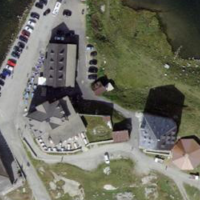
EUNIS habitat code: 31
Species observed at this site:
Marmota marmota
Carduus defloratus
Anas platyrhynchos
Phoenicurus ochruros
Montifringilla nivalis
Rumex alpinus
Vaccinium uliginosum
Bartsia alpina
Arnica montana
Ptyonoprogne rupestris
Motacilla alba